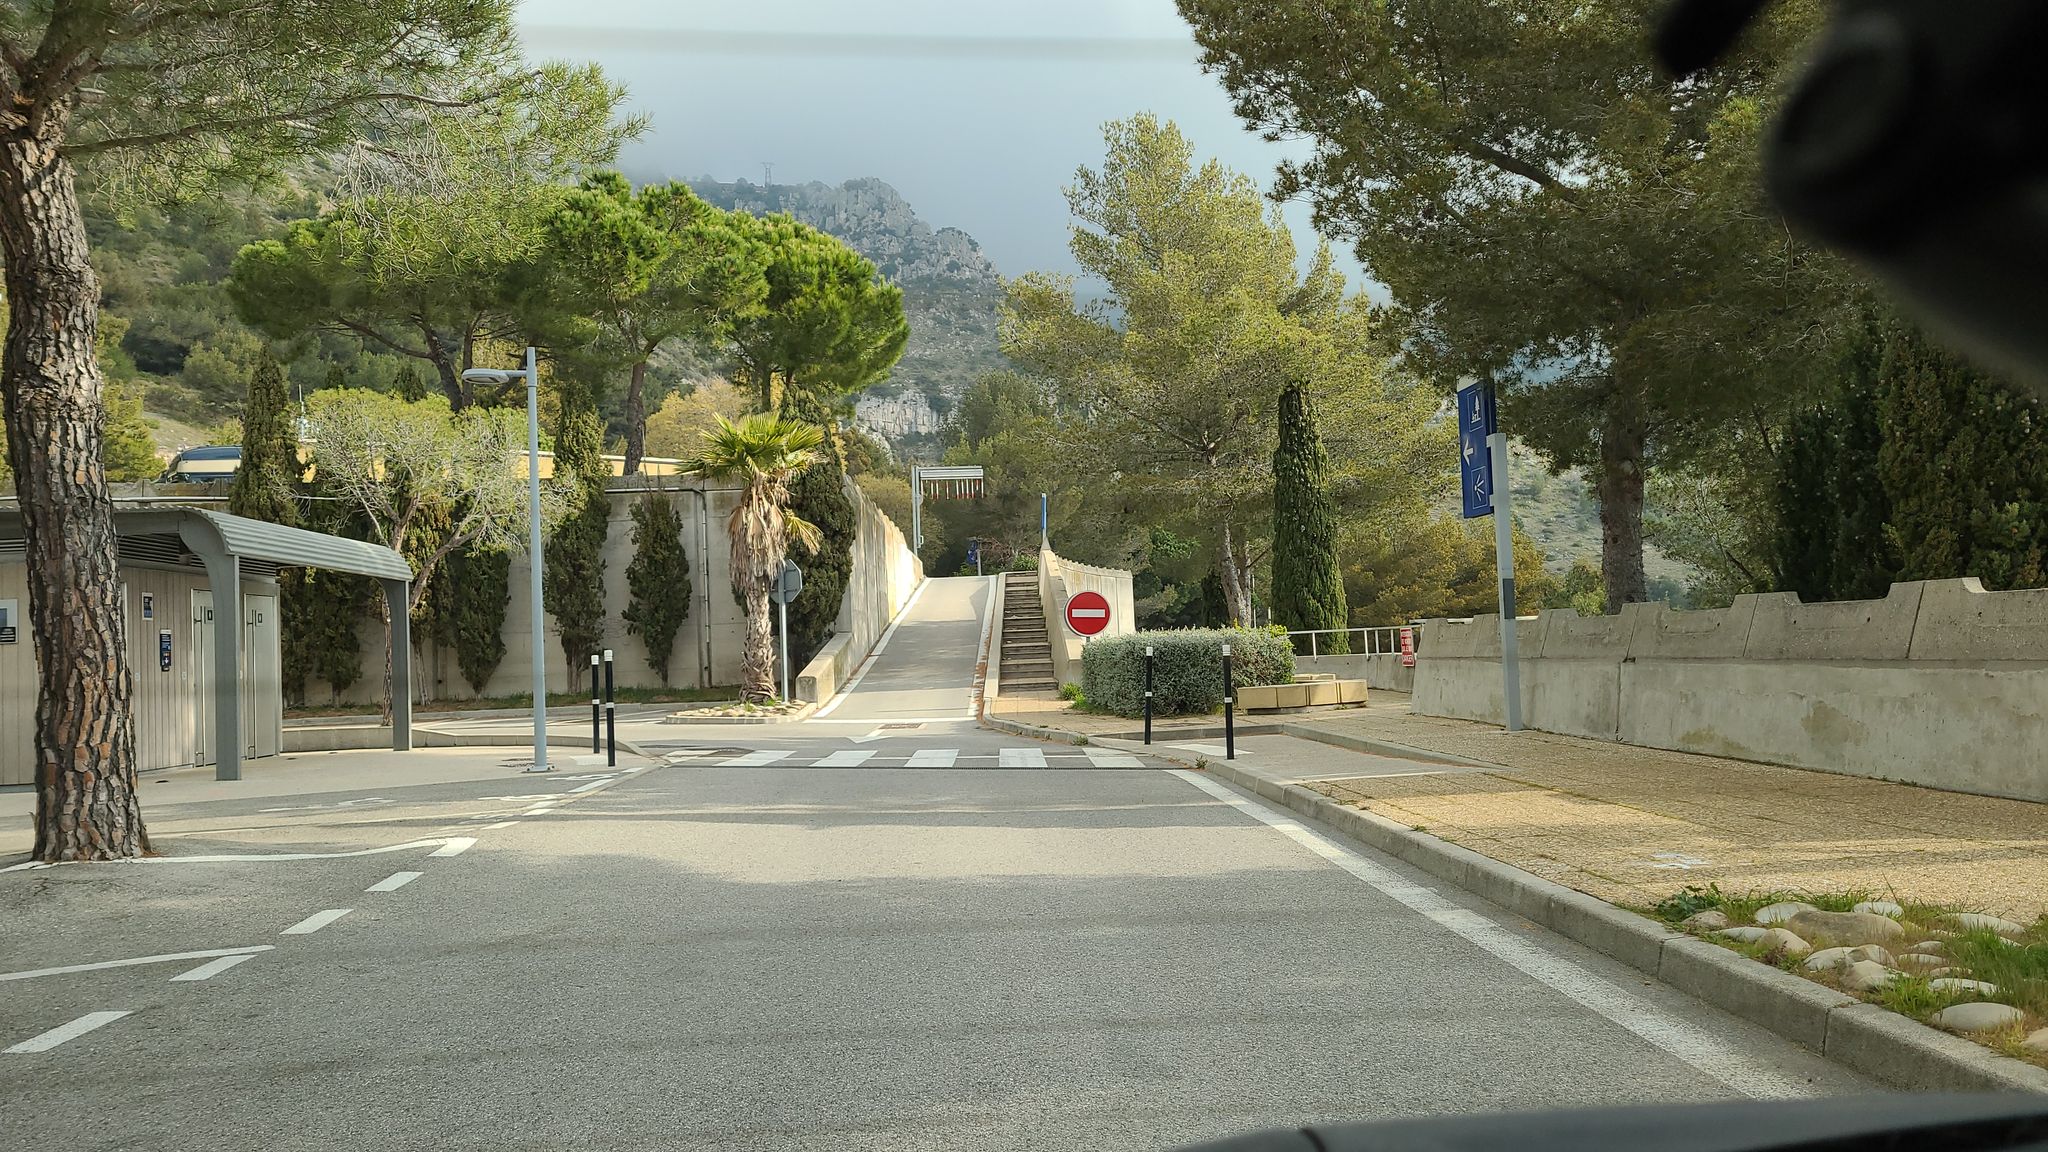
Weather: cloudy
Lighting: day
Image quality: good
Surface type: walking surface
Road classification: service
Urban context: suburban or peri-urban
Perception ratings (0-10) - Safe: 2.14, Lively: 8.1, Beautiful: 9.68, Boring: 2.94, Depressing: 1.93, Wealthy: 7.16